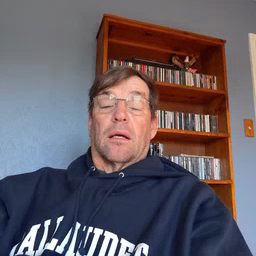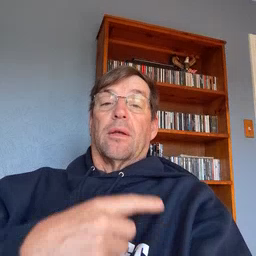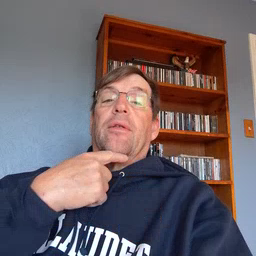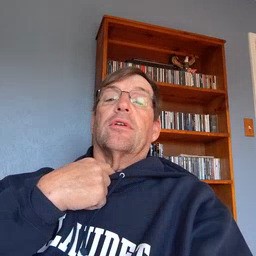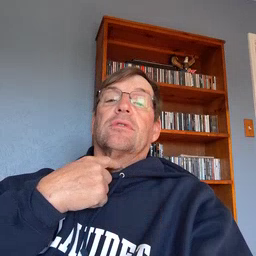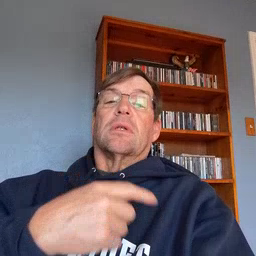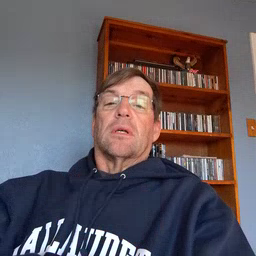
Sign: thirsty